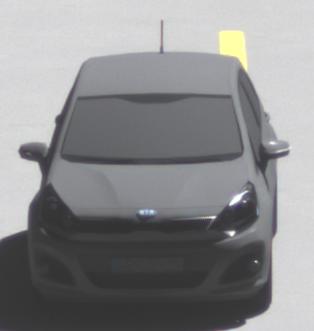
Make: KIA
Model: Rio 1.2
Detailed model: Rio (UB)
Model produced from: 2011/09
Model produced until: 2015/01
Doors: 3
Color: gray
Road condition: dry road
Daytime: midday
Contrast: high contrast